Question: I have some dynamic 'asp:TextBox' added to my application: See my <URL>
'''
protected void AddBoxes()
{
counter++;
TextBox tb = new TextBox();
tb.ID = "Textbox" + counter;
tb.TextMode = TextBoxMode.MultiLine;
tb.Rows = 5;
tb.CssClass = "larger_tb";
LiteralControl linebreak = new LiteralControl("<br />");
LiteralControl openLI = new LiteralControl("<li>");
LiteralControl closeLI = new LiteralControl("</li>");
PlaceHolder1.Controls.Add(openLI);
PlaceHolder1.Controls.Add(tb);
PlaceHolder1.Controls.Add(closeLI);
PlaceHolder1.Controls.Add(linebreak);
controlIdList.Add(tb.ID);
ViewState["controlIdList"] = controlIdList;
}
'''
Now I want to extract the info from these directly to a label. I know I will need to use a loop because I will not know how many the user selected. This is what I have tried:
'''
foreach (Control control in PlaceHolder1.Controls)
{
for (int i = 0; i < counter; i++)
{
lblScope.Text = "<li>" + PlaceHolder1.Controls[i].ToString() +"</li>";
}
}
'''
However all this does is print out 'System.Web.UI.LiteralControl'. How should this be done?

This is what is happening when I try:
'''
foreach (Control control in PlaceHolder1.Controls)
{
if (control is TextBox)
{
TextBox txt = (TextBox)control;
lblScope.Text += string.Format("<li>{0}</li>", txt.Text);
}
}
'''
How do I stop the code from printing the name of the first textbox the user created?
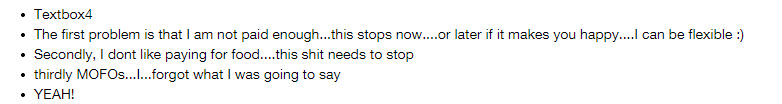
Answer: Try this:
'''
lblScope.Text = "";
foreach (Control control in PlaceHolder1.Controls)
{
if (control is TextBox)
{
TextBox txt = (TextBox)control;
lblScope.Text += string.Format("<li>{0}</li>", txt.Text);
}
}
'''